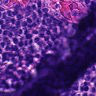
Metastatic tissue present: no